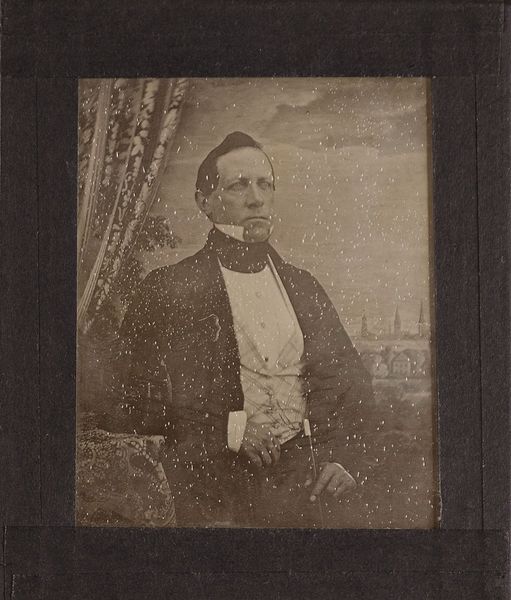
Titel: Unbekannter Mann
Künstler: Johann Anton Völlner
Standort: Hamburg
Institution: Museum für Kunst und Gewerbe Hamburg
Schlagwörter: mann, portrait, figur, foto, fotografie, photographie, photo, lichtbild, daguerreotypie, bildwerke, angewandte und bildende kunst, hessische systematik, porträt, porträtfotografie, porträtphotographie, hüftbild